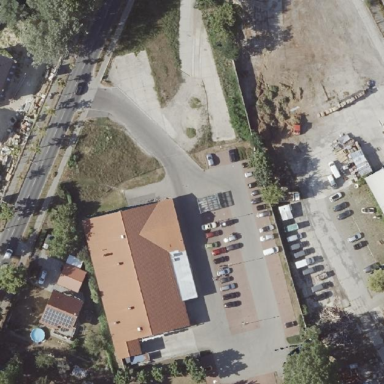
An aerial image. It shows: Commercial area.